Field crop: maize
Growth stage: 2
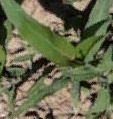
Species: maize